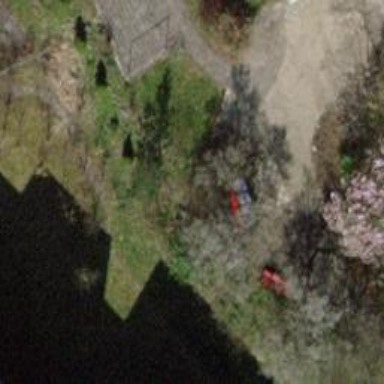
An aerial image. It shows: Red bench.